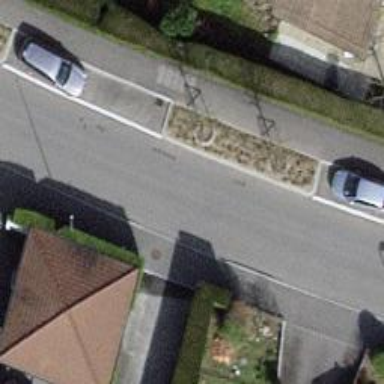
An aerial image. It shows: Residential road with asphalt surface. There are sidewalks on both sides of the road.